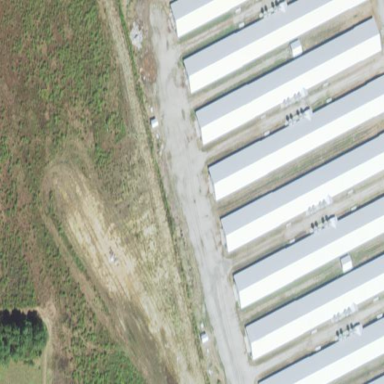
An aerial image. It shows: Farm building.